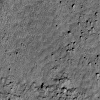
Atmospheric dust classification: not_dusty